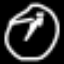
Label: clock